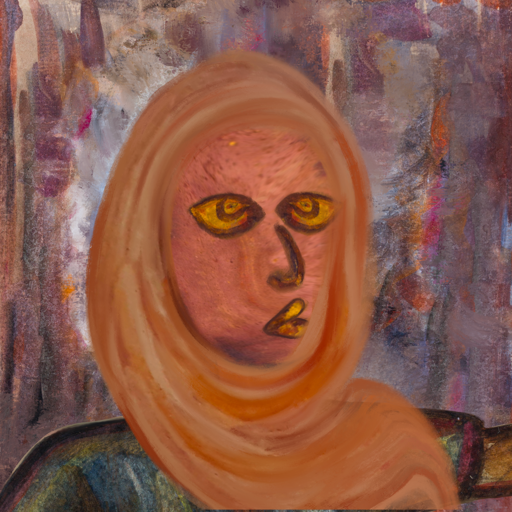
Background: Hypocrite, Head And Neck Side: Mother_And_Son_Mother, Face Side: Comrade, Bust: Mosgoul, Hair Side: Blank, Head Accessory: Pious_Lady_Scarf, Second Necklace: Blank, Necklace: Blank, Baby: Blank